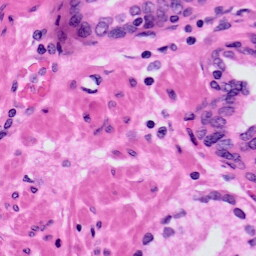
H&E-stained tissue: Prostate